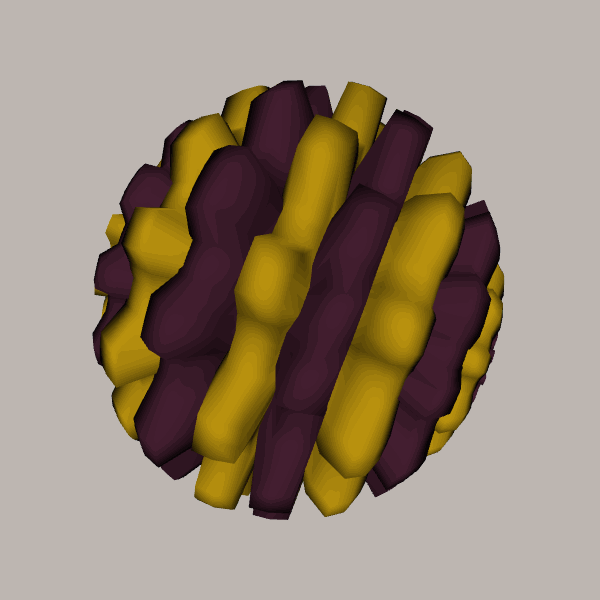
Background: light